Question: I use below code to show action bar:
'''
setTheme(android.R.style.Theme_WithActionBar);
ActionBar bar = getActionBar();
bar.setBackgroundDrawable(new ColorDrawable(0x000000));
'''
And it show as below:

And menu.xml as below:
'''
<?xml version="1.0" encoding="utf-8"?>
<menu xmlns:android="http://schemas.android.com/apk/res/android" >
<item android:id="@+id/a"
android:icon="@drawable/a"
android:title="1"
android:showAsAction="ifRoom|withText" />
<item android:id="@+id/b"
android:icon="@drawable/b"
android:title="2"
android:showAsAction="ifRoom|withText" />
<item android:id="@+id/c"
android:icon="@drawable/c"
android:title="3"
android:showAsAction="ifRoom|withText" />
</menu>
'''
1. I want to set background color list to black.
2. I want the order is ActionBar show 1 and 2, and list show 3. How can I do it?
3. I want to change the list icon ob Top-Right.
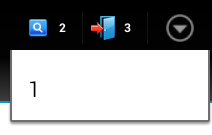
Answer: To set the menu icon try like this one..
'''
public boolean onCreateOptionsMenu(Menu menu) {
SubMenu sub = menu.addSubMenu(0,Menu.FIRST,1,"Menu").setIcon(R.drawable.abs__ic_menu_moreoverflow_normal_holo_dark);
sub.add(0, 2, 0, "Settings");
sub.add(0, 3, 0, "About");
sub.add(0, 4, 0, "Exit");
sub.getItem().setShowAsAction(MenuItem.SHOW_AS_ACTION_ALWAYS | MenuItem.SHOW_AS_ACTION_WITH_TEXT);
return true;
}
'''
Hope it helps